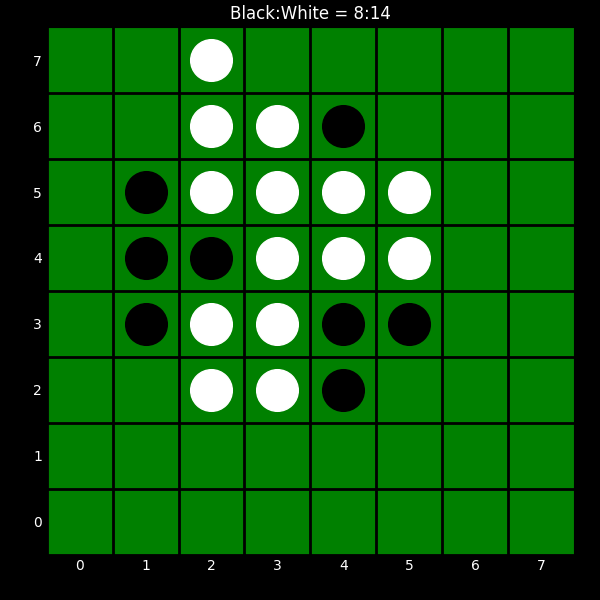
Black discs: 8
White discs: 14